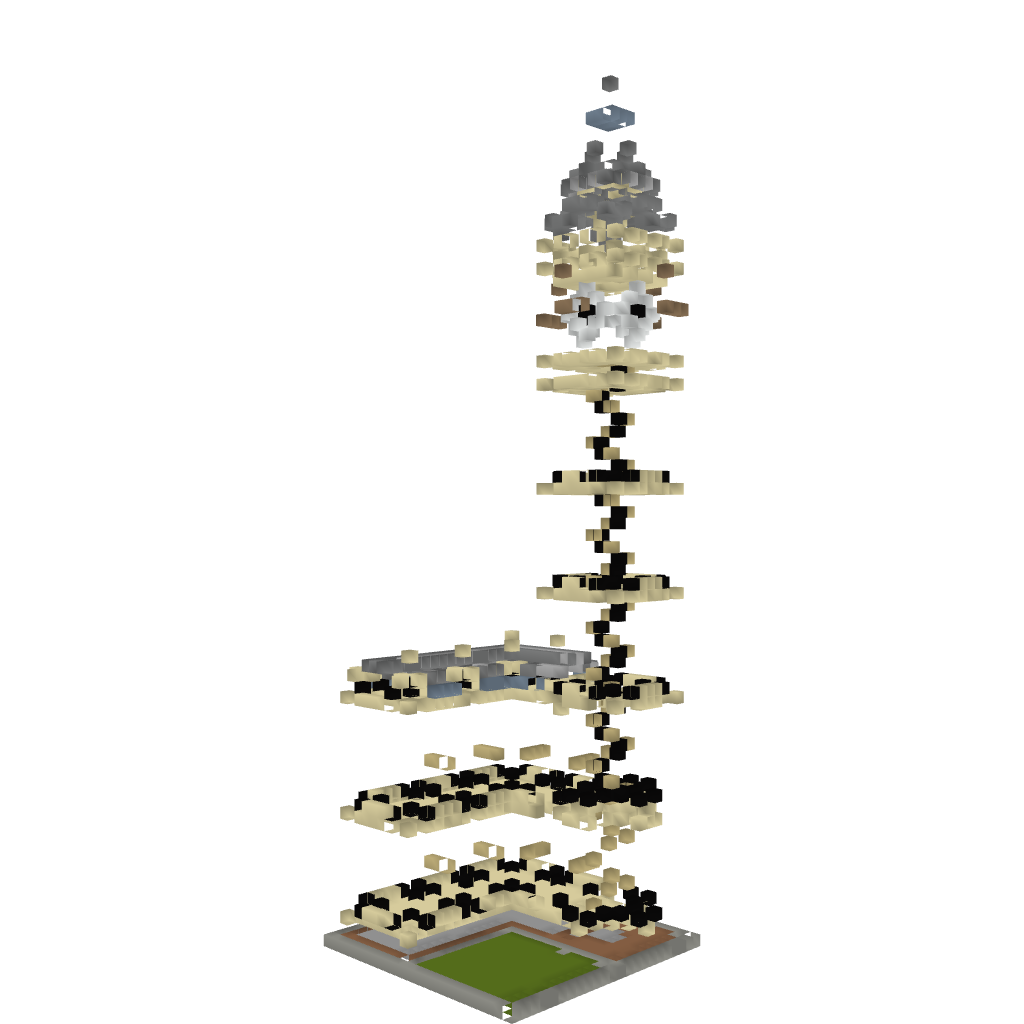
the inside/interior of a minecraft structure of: Big Ben